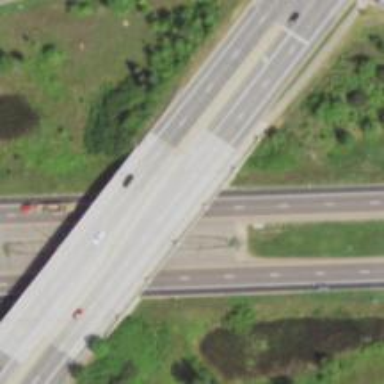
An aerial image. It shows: Asphalt motorway.